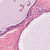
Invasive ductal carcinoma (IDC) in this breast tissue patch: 0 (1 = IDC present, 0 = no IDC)